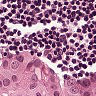
Metastatic tissue present: yes